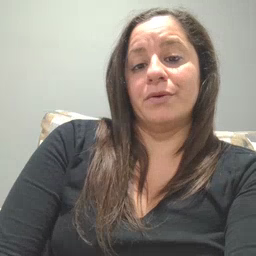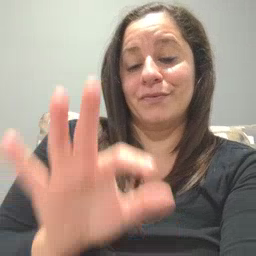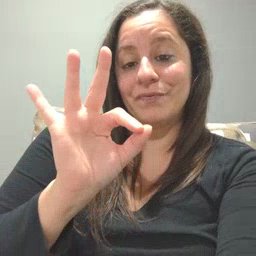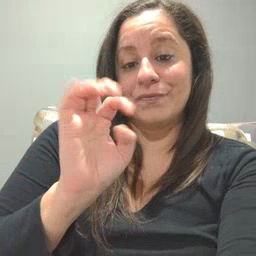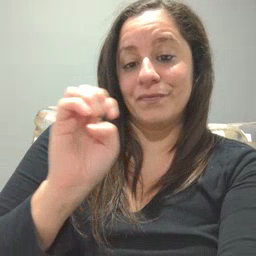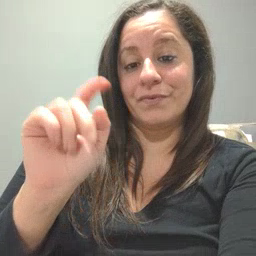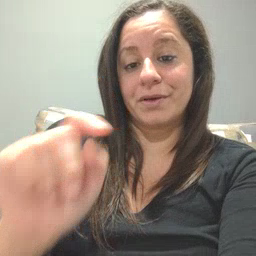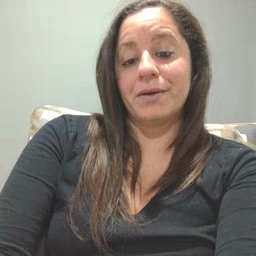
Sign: feet